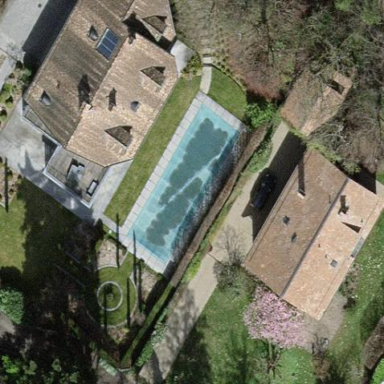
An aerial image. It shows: Swimming pool located in leisure land.